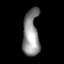
Tissue: lung
Cell type: Endothelial cells
Senescence score: 0.6062
Nuclear area (px): 749
Mean DAPI intensity: 140.234